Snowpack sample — Snodgrass Mountain, Crested Butte, Colorado (2/4/25, 12:06 PM MST)
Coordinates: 38.923, -106.968
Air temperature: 35 °F
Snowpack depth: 80 cm
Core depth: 60 cm
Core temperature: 32 °F
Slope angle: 14°, slope face: 78°
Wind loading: low
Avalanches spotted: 0
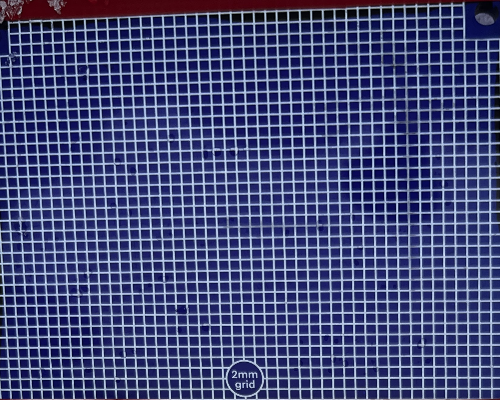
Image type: profile
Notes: No avalanches nearby, unusually warm weather for the last month reported by residents, Collected 25 yards from treeline